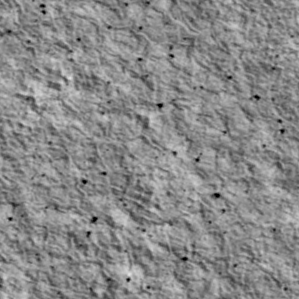
Label: non_frost